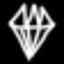
Label: diamond